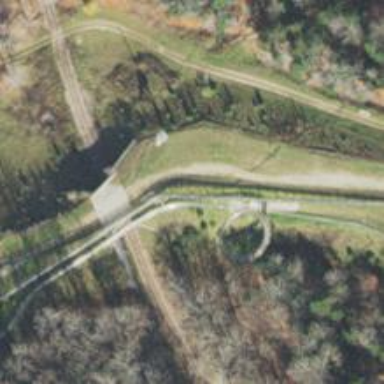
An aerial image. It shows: Narrow gauge railway.